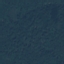
Land use / land cover class: Forest